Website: home-depot
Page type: review-order
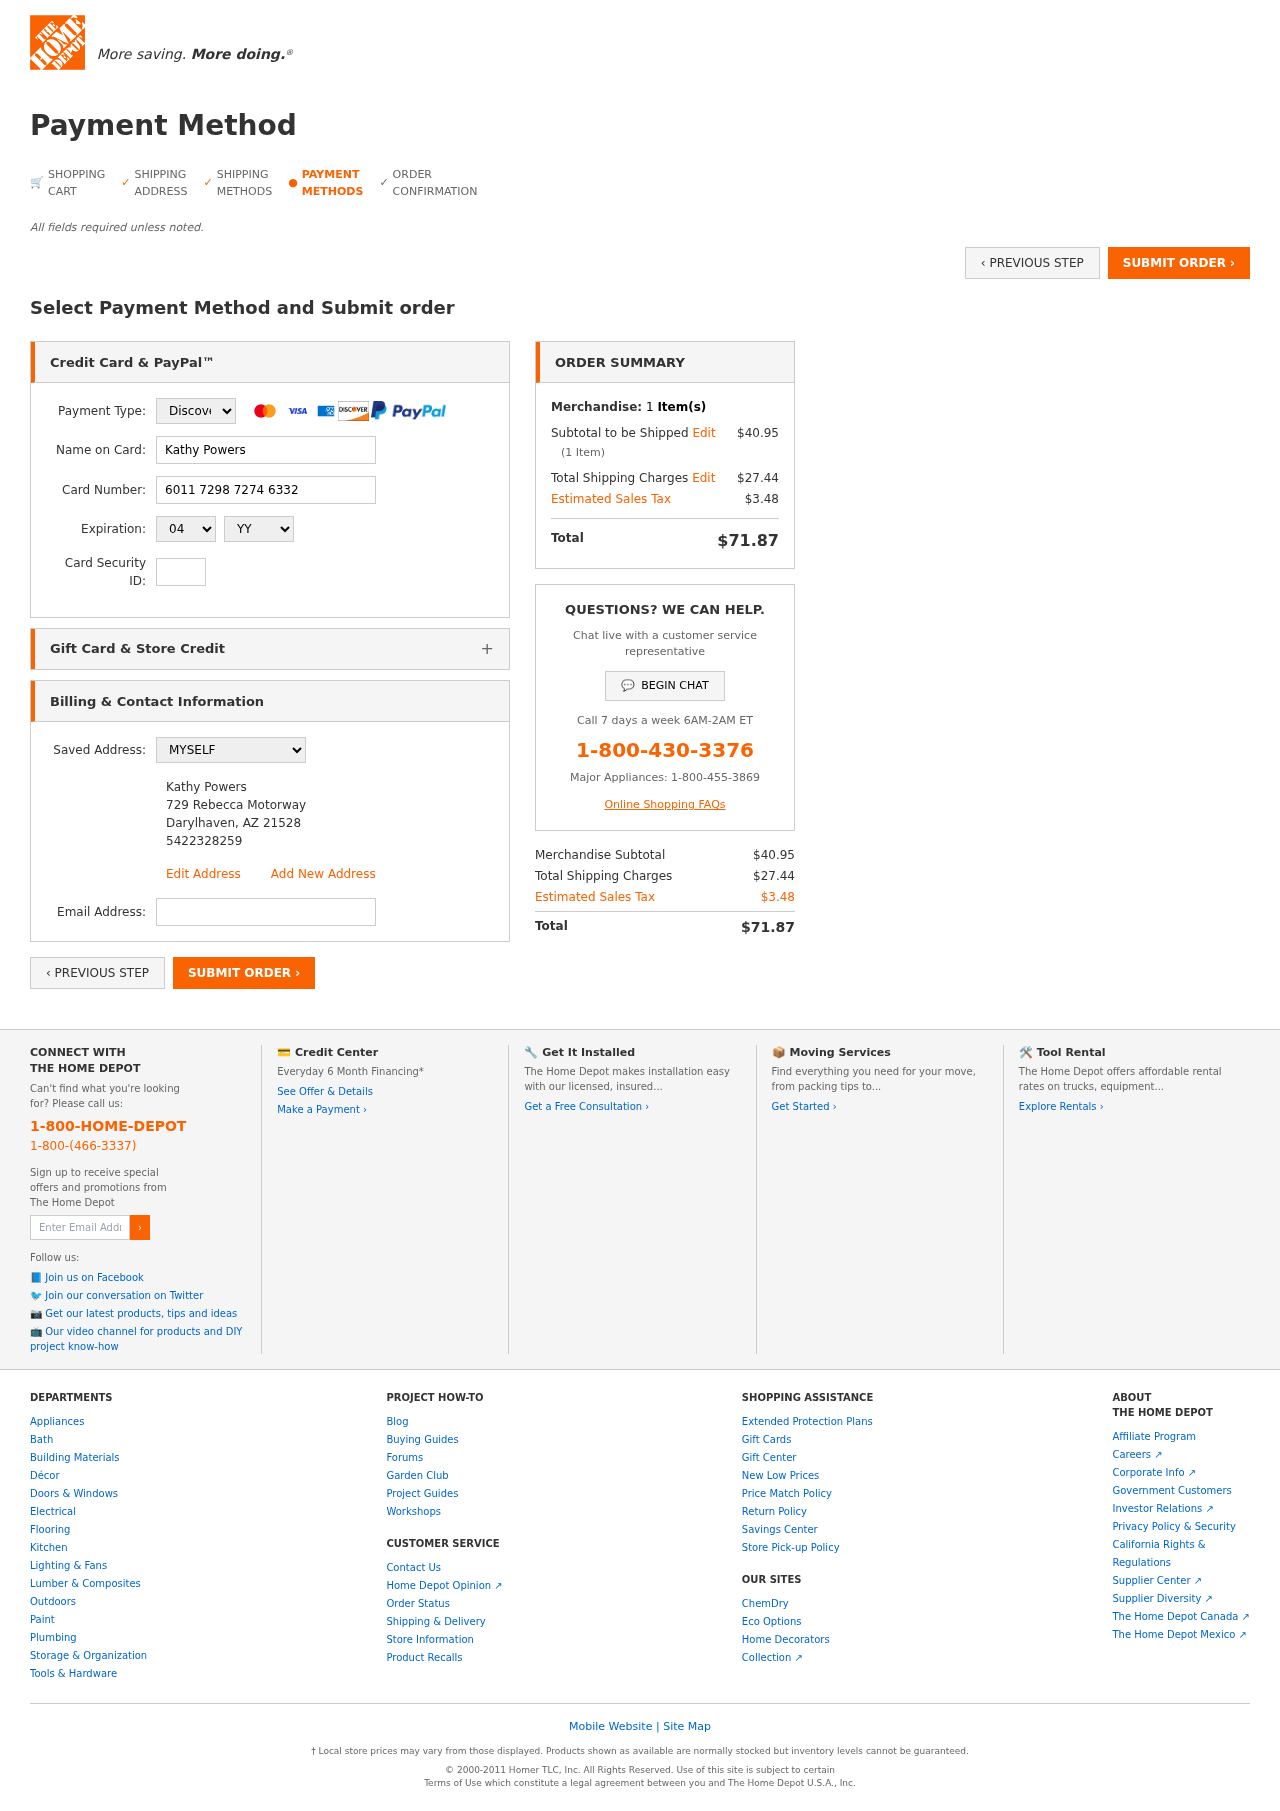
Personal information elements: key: PII_CARD_CVV
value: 308
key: PII_CARD_EXPIRY_MONTH
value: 04
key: PII_CARD_EXPIRY_YEAR
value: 30
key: PII_CARD_NUMBER
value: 6011 7298 7274 6332
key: PII_CARD_TYPE
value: Discover
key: PII_EMAIL
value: kathypowers@gmail.com
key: PII_FULLNAME
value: Kathy Powers
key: PII_FULLNAME2
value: Kathy Powers
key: PII_STREET2
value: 729 Rebecca Motorway
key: PII_CITY2
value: Darylhaven
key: PII_STATE_ABBR2
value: AZ
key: PII_POSTCODE2
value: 21528
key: PII_PHONE2
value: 5422328259
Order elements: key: ORDER_NUM_ITEMS
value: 1
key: ORDER_SUBTOTAL
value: $40.95
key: ORDER_NUM_ITEMS2
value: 1
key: ORDER_SHIPPING_COST
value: $27.44
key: ORDER_TAX
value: $3.48
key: ORDER_TOTAL
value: $71.87
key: ORDER_SUBTOTAL2
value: $40.95
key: ORDER_SHIPPING_COST2
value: $27.44
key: ORDER_TAX2
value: $3.48
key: ORDER_TOTAL2
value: $71.87